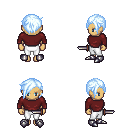
a pixel art fantasy rpg character, female body template, human, tanned skin, maroon long-sleeve shirt, white pants, white cyan pixie cut hairstyle, metal boots, dagger, four views (front, back, left, right), 2x2 character sprite sheet, small pixel art, hard edges, no anti-aliasing